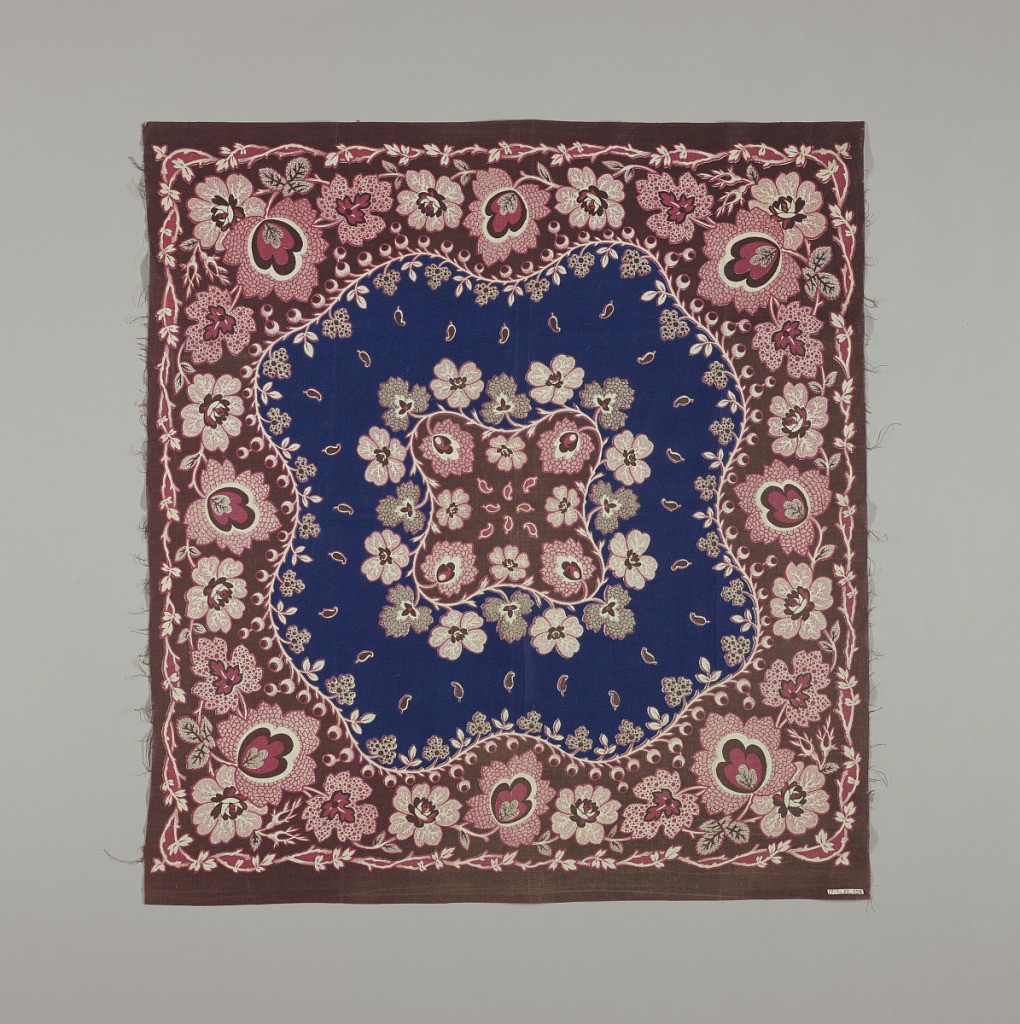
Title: Square
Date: ca. 1870
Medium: cotton Technique: printed on plain weave
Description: Square or handkerchief in a floral design with a central floral cluster surrounded by navy blue border. Deep floral border in shades of blue and red with a meandering vine pattern along the inner and outer edges.